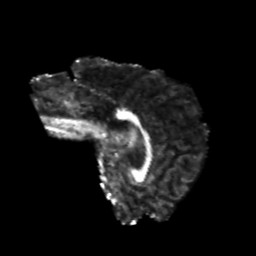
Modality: FA
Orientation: sagittal
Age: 21
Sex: male
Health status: healthy
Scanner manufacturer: philips
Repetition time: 7.39 s
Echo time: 0.08599 s